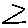
Label: zigzag